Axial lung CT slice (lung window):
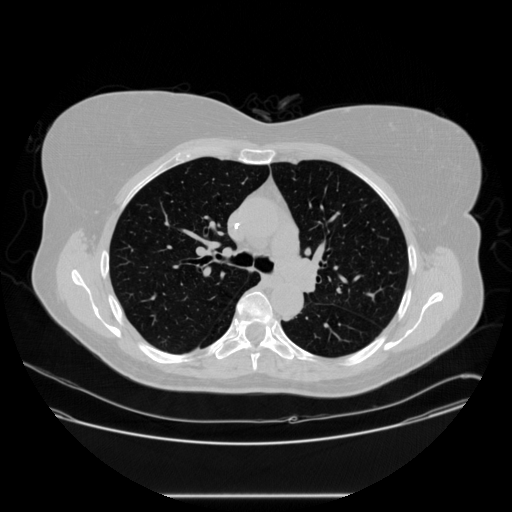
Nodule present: no